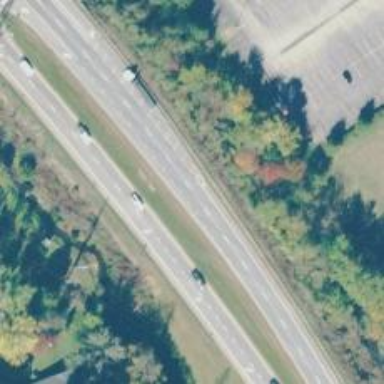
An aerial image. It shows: Trunk highway.